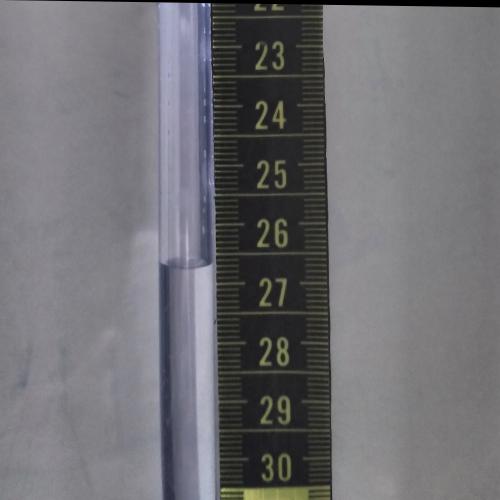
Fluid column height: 26.7 cm